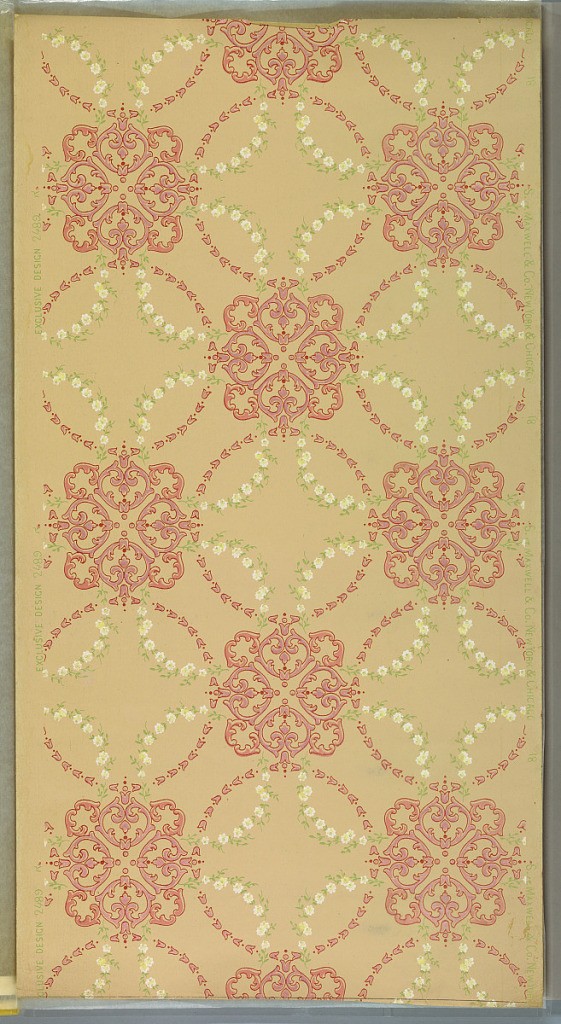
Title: Ceiling paper
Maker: Maxwell & Co., S.A., Chicago, Illinois, USA
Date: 1905–1915
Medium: Machine-printed paper, liquid mica
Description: Pink stylized foliate medallions connected by stylized pink floral wreaths and white flower swags. Beige ground. Printed in pinks, greem, white, yellow and pink mica. Printed in right selvedge: "S.A. Maxwell & Co. New York & Chicago 18". Printed in left selvedge: "Exclusive Design 2489".